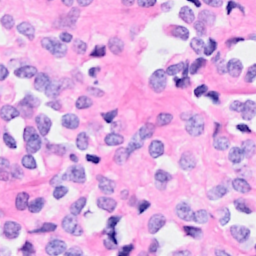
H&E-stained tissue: Breast